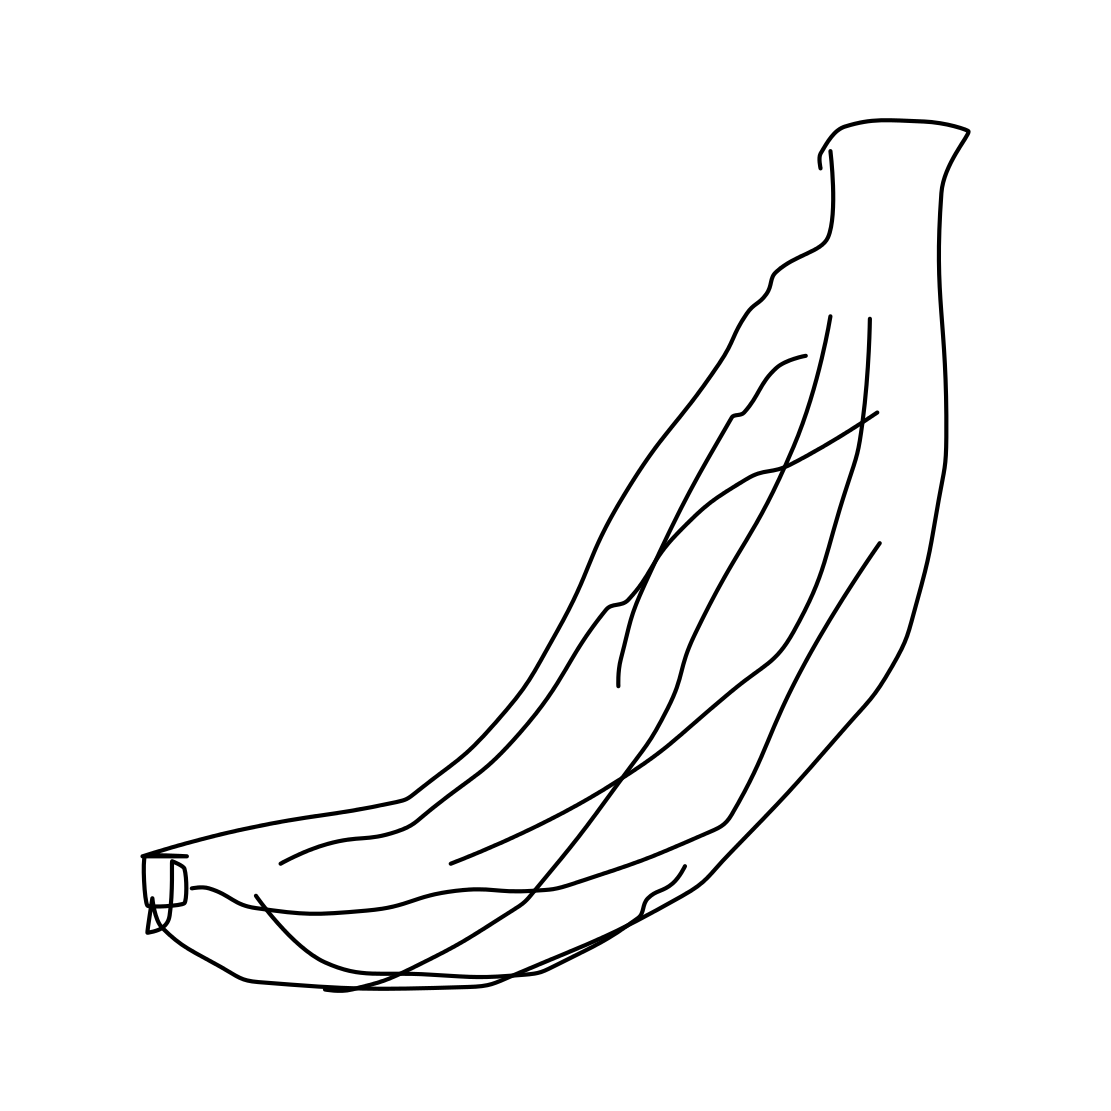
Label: banana